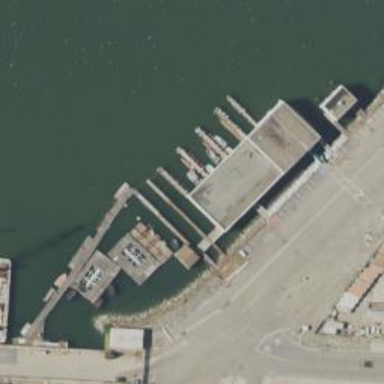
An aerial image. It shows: Man-made pier.